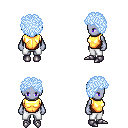
a pixel art fantasy rpg character, female body template, dark elf, purple skin, gold chest armor, white pants, white cyan curly afro hairstyle, metal boots, four views (front, back, left, right), 2x2 character sprite sheet, small pixel art, hard edges, no anti-aliasing